【题型】解答题　【知识点】解析几何　【难度】medium
阿基米德（公元前287年—公元前212年，古希腊）不仅是著名的哲学家、物理学家，也是著名的数学家，他利用“逼近法”得到椭圆的面积除以圆周率 \(\pi\) 等于椭圆的长半轴长与短半轴长的乘积。在平面直角坐标系中，椭圆 \(C: \dfrac{x^2}{a^2} + \dfrac{y^2}{b^2} = 1\ (a > b > 0)\) 的面积等于 \(2\pi\)，且椭圆 \(C\) 的焦距为 \(2\sqrt{3}\)。点 \(P(4,0)\)、\(Q(0,2)\) 分别为 \(x\) 轴、\(y\) 轴上的定点。

(1) 求椭圆 \(C\) 的标准方程；

(2) 设 \(R\) 为椭圆 \(C\) 上的动点，求三角形 \(PQR\) 面积的最小值，并求此时 \(R\) 点坐标；

(3) 直线 \(l\) 与椭圆 \(C\) 交于不同的两点 \(A\)、\(B\)，已知 \(A\) 关于 \(y\) 轴的对称点为 \(M\)，\(B\) 关于原点的点称为 \(N\)。若 \(P\)、\(M\)、\(N\) 三点共线，试探究直线 \(l\) 是否过定点，若过定点，求出定点坐标；若不过定点，请说明理由。
【解答】
【详解】
(1) 由题意知，椭圆的面积 \(\pi ab = 2\pi\)，得 \(ab = 2\)。
又 \(2c = 2\sqrt{3}\)，所以 \(c = \sqrt{3}\)。
\[
\begin{cases}
ab = 2 \\
a^2 = b^2 + c^2
\end{cases}
\implies
\begin{cases}
a = 2 \\
b = 1
\end{cases}
\]
所以椭圆 \(C\) 的方程为 \(\dfrac{x^2}{4} + y^2 = 1\)。

---

(2) 由题意得，直线 \(PQ\) 方程为 \(\dfrac{x}{4} + \dfrac{y}{2} = 1\)，即 \(x + 2y - 4 = 0\)。设 \(R(2\cos\theta, \sin\theta)\)（\(\theta\) 为参数）。

则点 \(R\) 到直线 \(PQ\) 的距离为
\[
d = \frac{|2\cos\theta + \sin\theta - 4|}{\sqrt{5}} = \frac{2\sqrt{5}\left|\sin\left(\theta + \frac{\pi}{4}\right) - 4\right|}{4\sqrt{5}},
\]
当 \(\sin\left(\theta + \frac{\pi}{4}\right) = 1\) 即 \(\theta = \frac{\pi}{4}\) 时，\(d\) 取得最小值，且最小值为 \(\frac{4 - 2\sqrt{5}}{\sqrt{5}}\)。
所以 \(\triangle PQR\) 的面积的最小值为 \(S_{\min} = \frac{1}{2}|PQ| \cdot \frac{4 - 2\sqrt{5}}{\sqrt{5}} = 2\sqrt{5} - 4\)，
此时 \(R\left(\sqrt{2}, \frac{\sqrt{2}}{2}\right)\)。

---

(3) 设直线 \(l: x = my + t\)，\(A(x_1,y_1)\)，\(B(x_2,y_2)\)，则 \(M(-x_1,y_1)\)，\(N(-x_2,-y_2)\)。
\(\because P, M, N\) 三点共线，得 \(k_{PM} = k_{PN} \implies \frac{y_1}{-x_1 - 4} = \frac{-y_2}{-x_2 - 4}\)，
\[
\therefore y_1(x_2 + 4) + y_2(x_1 + 4) = 0.
\]
\(\because\) 直线 \(l: x = my + t\) 与椭圆 \(C\) 交于 \(A,B\) 两点，\(\therefore x_1 = my_1 + t\)，\(x_2 = my_2 + t\)，
\[
\therefore y_1(my_2 + t + 4) + y_2(my_1 + t + 4) = 0, \quad \therefore 2my_1y_2 + (t + 4)(y_1 + y_2) = 0.
\]
由
\[
\begin{cases}
x = my + t \\
\dfrac{x^2}{4} + y^2 = 1
\end{cases}
\implies (m^2 + 4)y^2 + 2mty + t^2 - 4 = 0,
\]
\[
\therefore
\begin{cases}
y_1 + y_2 = -\dfrac{2mt}{m^2 + 4} \\
y_1 \cdot y_2 = \dfrac{t^2 - 4}{m^2 + 4} \\
\Delta > 0
\end{cases}
\]
\[
\therefore
\begin{cases}
y_1 + y_2 = -\dfrac{2mt}{m^2 + 4} \\
y_1 \cdot y_2 = \dfrac{t^2 - 4}{m^2 + 4} \\
m^2 + 4 > t^2
\end{cases}
\]
代入 \(2my_1y_2 + (t + 4)(y_1 + y_2) = 0\) 中，
\[
\therefore 2m\frac{t^2 - 4}{m^2 + 4} + (t + 4)\left(-\frac{2mt}{m^2 + 4}\right) = 0, \quad \therefore 2m(t^2 - 4) + (t + 4)(-2mt) = 0,
\]
\[
\therefore 8m(t + 1) = 0.
\]
当 \(m = 0\)，直线 \(l\) 方程为 \(x = t\)，则 \(M,N\) 重合，不符合题意；
当 \(t = -1\) 时，直线 \(l: x = my - 1\)，所以直线 \(l\) 恒过定点 \((-1,0)\)。

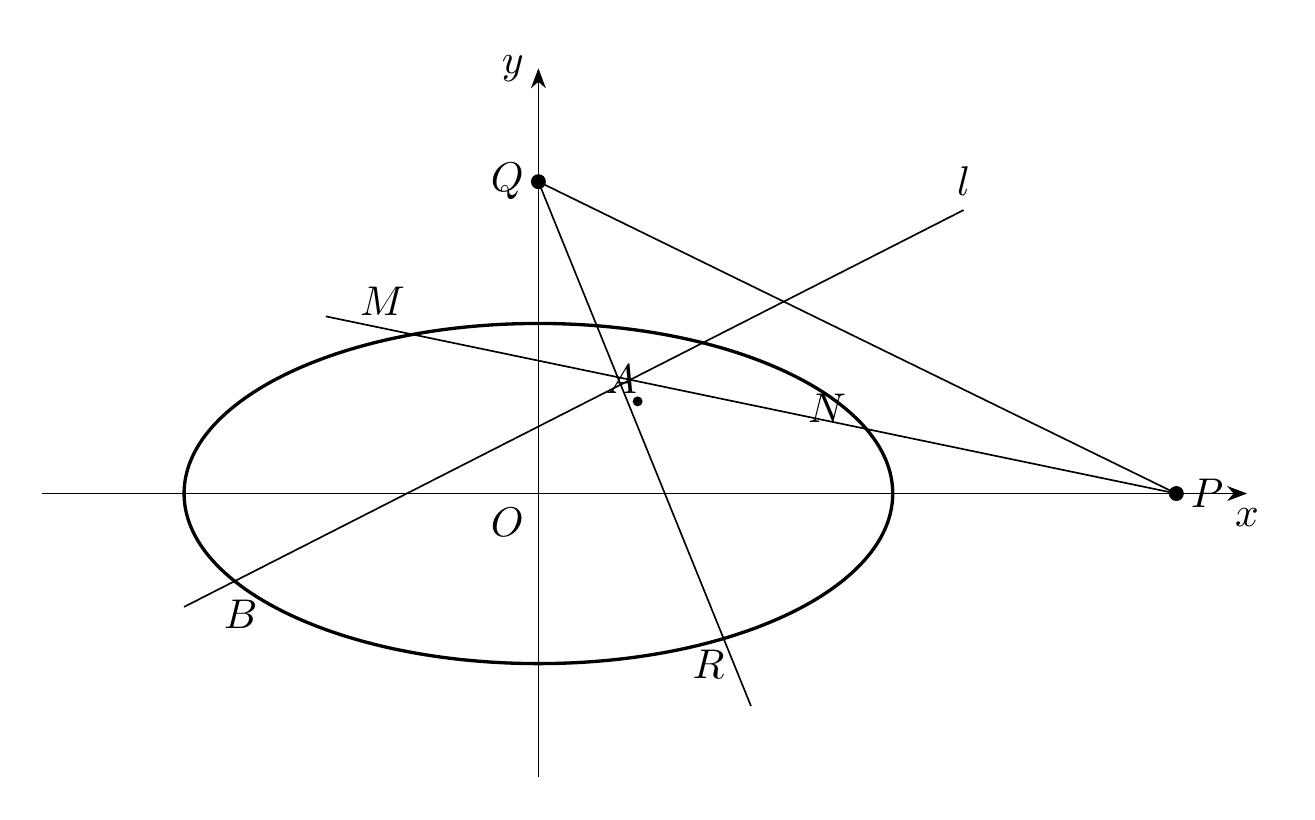